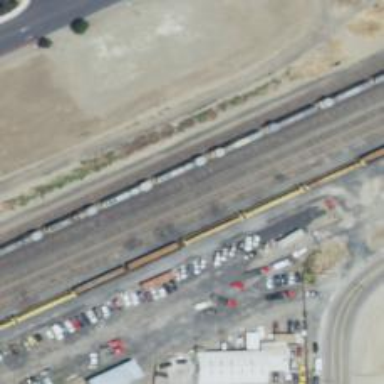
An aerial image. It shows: View of railway yard.